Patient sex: M
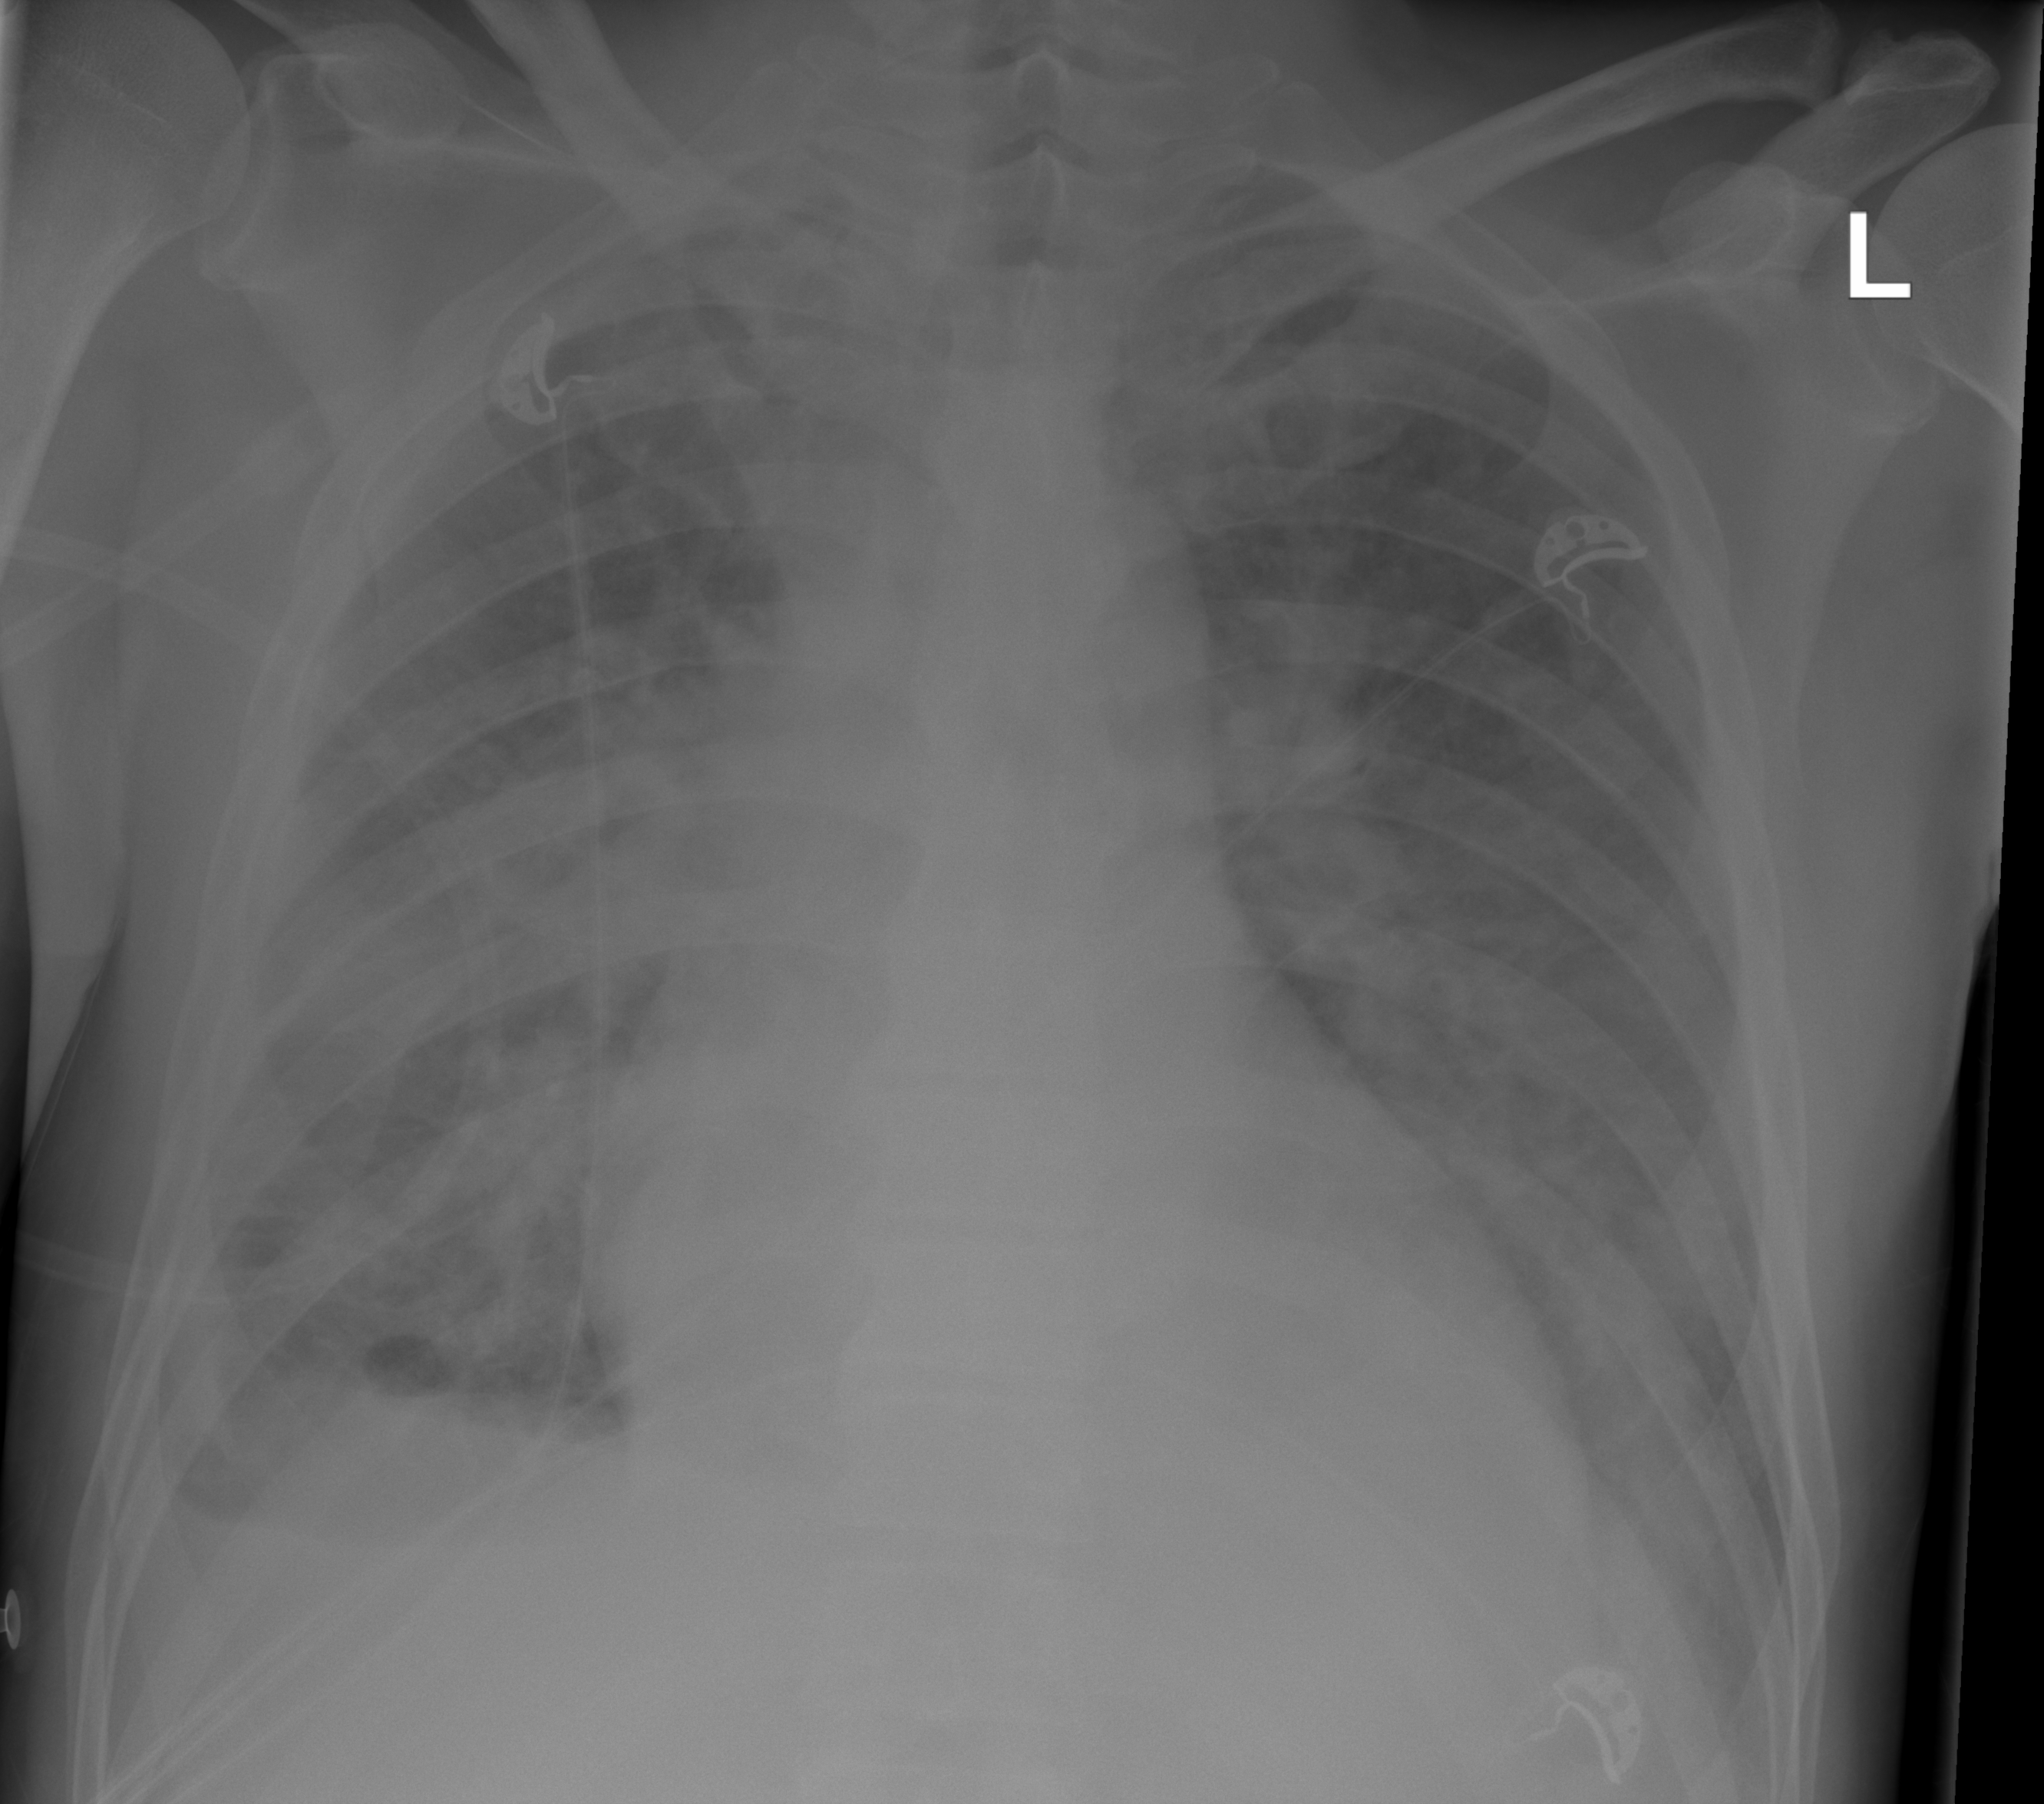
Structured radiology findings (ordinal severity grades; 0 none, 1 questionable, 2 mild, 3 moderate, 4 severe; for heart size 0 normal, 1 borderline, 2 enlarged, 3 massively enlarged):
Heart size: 2
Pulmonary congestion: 2
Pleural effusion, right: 2
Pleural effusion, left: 1
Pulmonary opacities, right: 2
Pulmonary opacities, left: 1
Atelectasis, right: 2
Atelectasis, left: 2